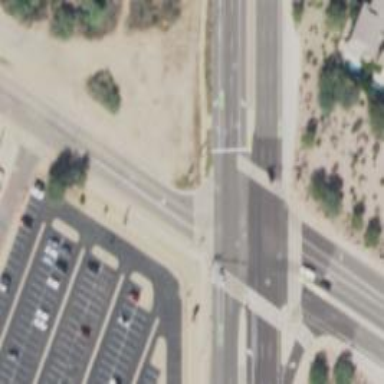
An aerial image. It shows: Solid stop line on the road.